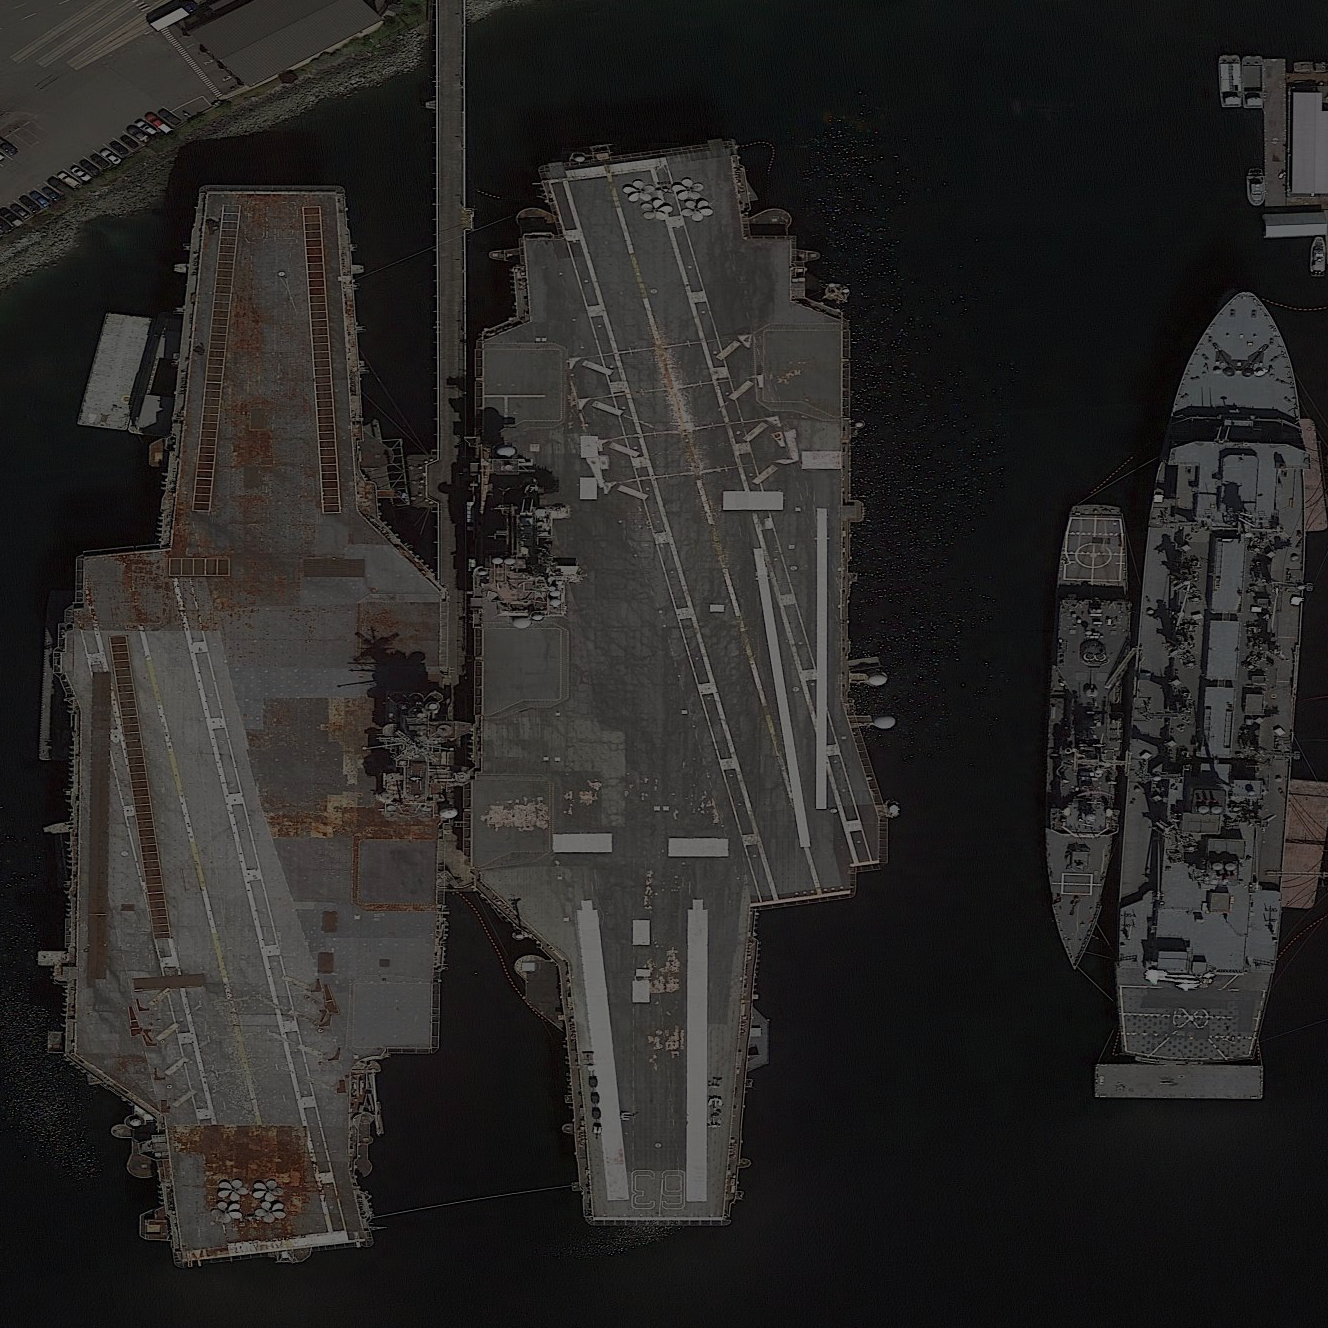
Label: aircraft_carrier